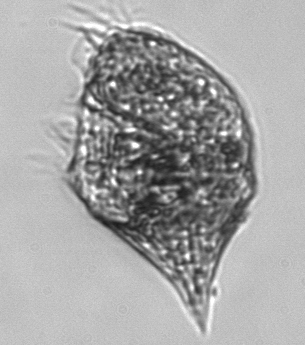
Label: Strombidium_morphotype1